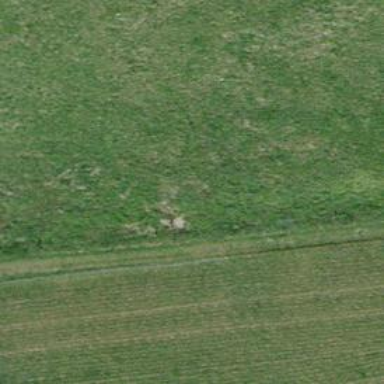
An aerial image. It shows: Footway covered with grass.